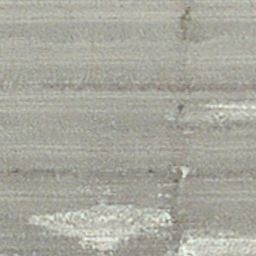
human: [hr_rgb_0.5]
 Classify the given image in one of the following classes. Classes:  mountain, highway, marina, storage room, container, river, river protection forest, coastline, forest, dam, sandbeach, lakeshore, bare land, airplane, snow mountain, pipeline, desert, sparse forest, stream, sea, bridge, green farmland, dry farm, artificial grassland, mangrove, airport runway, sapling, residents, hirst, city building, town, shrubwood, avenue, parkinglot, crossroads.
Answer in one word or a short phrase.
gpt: dry farm